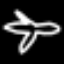
Label: airplane